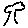
Label: tree